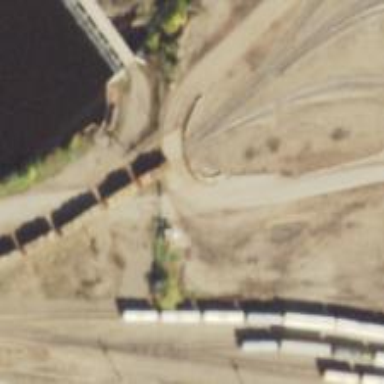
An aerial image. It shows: Level crossing along the railway.